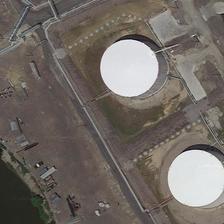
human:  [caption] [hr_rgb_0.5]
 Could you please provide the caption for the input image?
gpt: two big jars and near by greee lake .

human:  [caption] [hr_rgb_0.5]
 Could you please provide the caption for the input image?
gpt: two tanks connected with tubes are near a river .

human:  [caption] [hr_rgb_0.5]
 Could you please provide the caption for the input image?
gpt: two tanks next to a river are connected to some tubes .

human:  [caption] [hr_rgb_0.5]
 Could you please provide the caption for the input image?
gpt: a huge open space is next to these two white circles .

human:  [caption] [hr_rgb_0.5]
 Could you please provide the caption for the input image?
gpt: two white storage tanks are surrounded by several thin tubes .